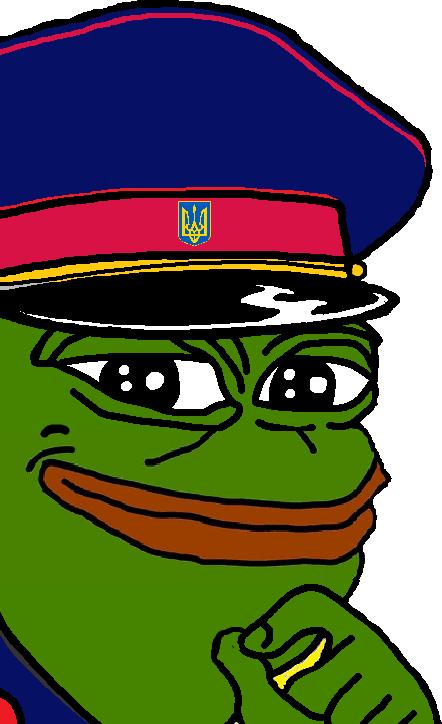
Label: 5_Pepe